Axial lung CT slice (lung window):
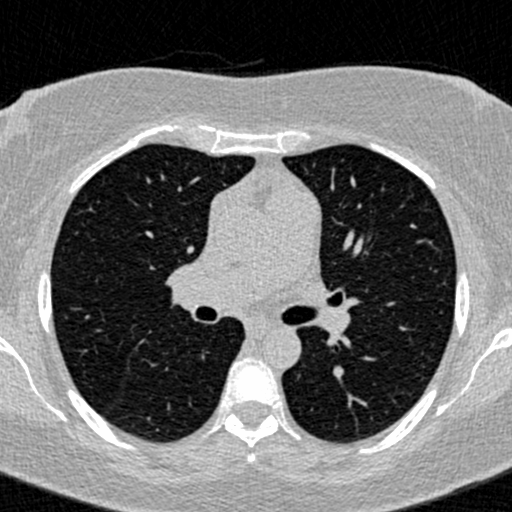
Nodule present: no